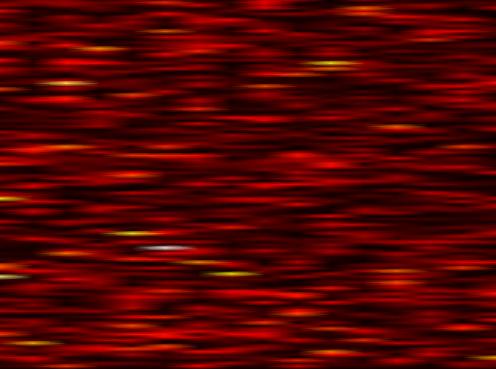
Label: FOFDM